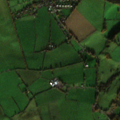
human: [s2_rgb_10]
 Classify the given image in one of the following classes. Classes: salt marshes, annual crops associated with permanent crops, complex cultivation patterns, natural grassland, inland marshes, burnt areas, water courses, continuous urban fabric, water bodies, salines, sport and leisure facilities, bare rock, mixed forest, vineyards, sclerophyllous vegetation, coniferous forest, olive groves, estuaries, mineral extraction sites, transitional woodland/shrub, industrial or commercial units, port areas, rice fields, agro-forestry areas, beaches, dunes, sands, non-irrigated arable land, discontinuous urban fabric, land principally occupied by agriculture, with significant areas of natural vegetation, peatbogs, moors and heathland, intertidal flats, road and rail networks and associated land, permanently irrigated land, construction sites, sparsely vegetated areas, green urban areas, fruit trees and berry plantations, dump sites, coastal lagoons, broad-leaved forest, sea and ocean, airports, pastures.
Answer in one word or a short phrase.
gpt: non-irrigated arable land, pastures